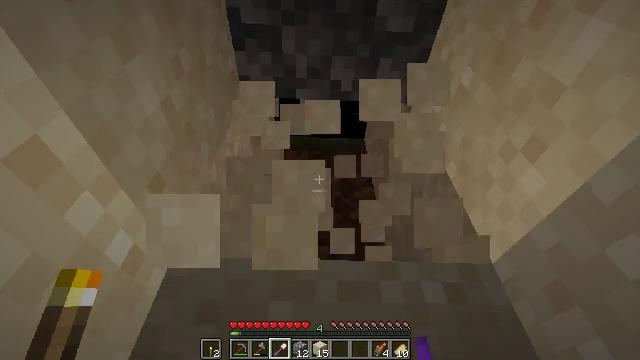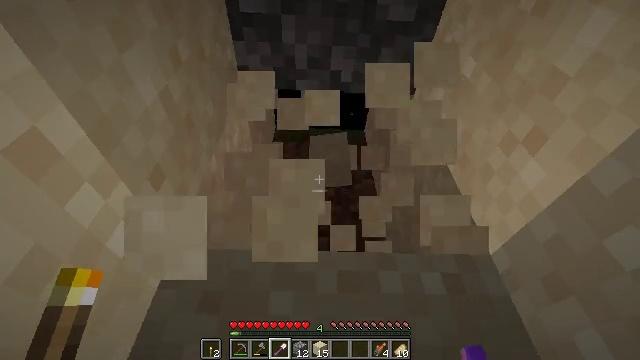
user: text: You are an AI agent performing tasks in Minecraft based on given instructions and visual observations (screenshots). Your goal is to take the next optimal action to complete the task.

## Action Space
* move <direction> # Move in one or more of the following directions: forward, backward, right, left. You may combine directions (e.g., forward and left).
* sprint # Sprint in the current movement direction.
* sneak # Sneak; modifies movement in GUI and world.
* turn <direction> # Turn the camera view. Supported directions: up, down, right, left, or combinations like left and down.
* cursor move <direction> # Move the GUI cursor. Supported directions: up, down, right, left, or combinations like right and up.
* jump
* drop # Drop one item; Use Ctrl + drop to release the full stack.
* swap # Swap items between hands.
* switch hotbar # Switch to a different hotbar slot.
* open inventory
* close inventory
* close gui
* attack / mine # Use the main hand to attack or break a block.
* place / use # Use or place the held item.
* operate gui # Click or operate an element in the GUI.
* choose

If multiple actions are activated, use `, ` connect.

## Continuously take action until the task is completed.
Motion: motion action
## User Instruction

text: Mine sand by the water.
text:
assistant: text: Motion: turn down
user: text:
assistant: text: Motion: no_op